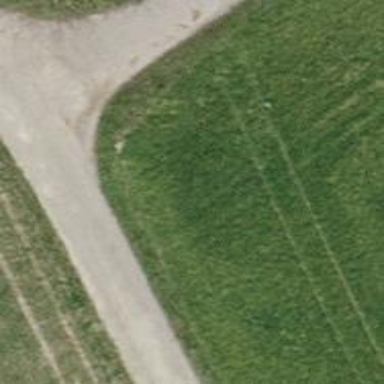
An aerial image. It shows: Asphalt track with grade1 tracktype.